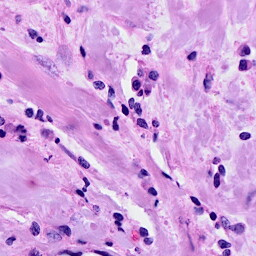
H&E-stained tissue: Breast